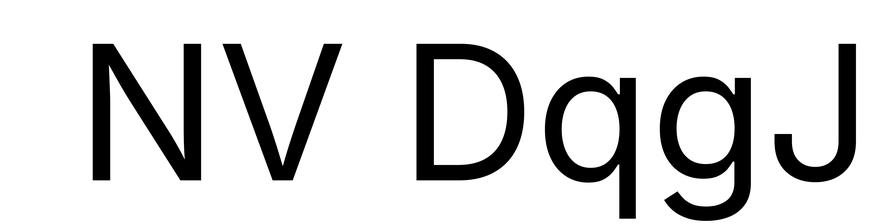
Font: Inter_Regular